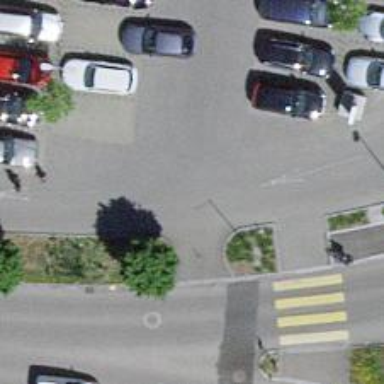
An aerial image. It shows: Parking aisle designated as service road.